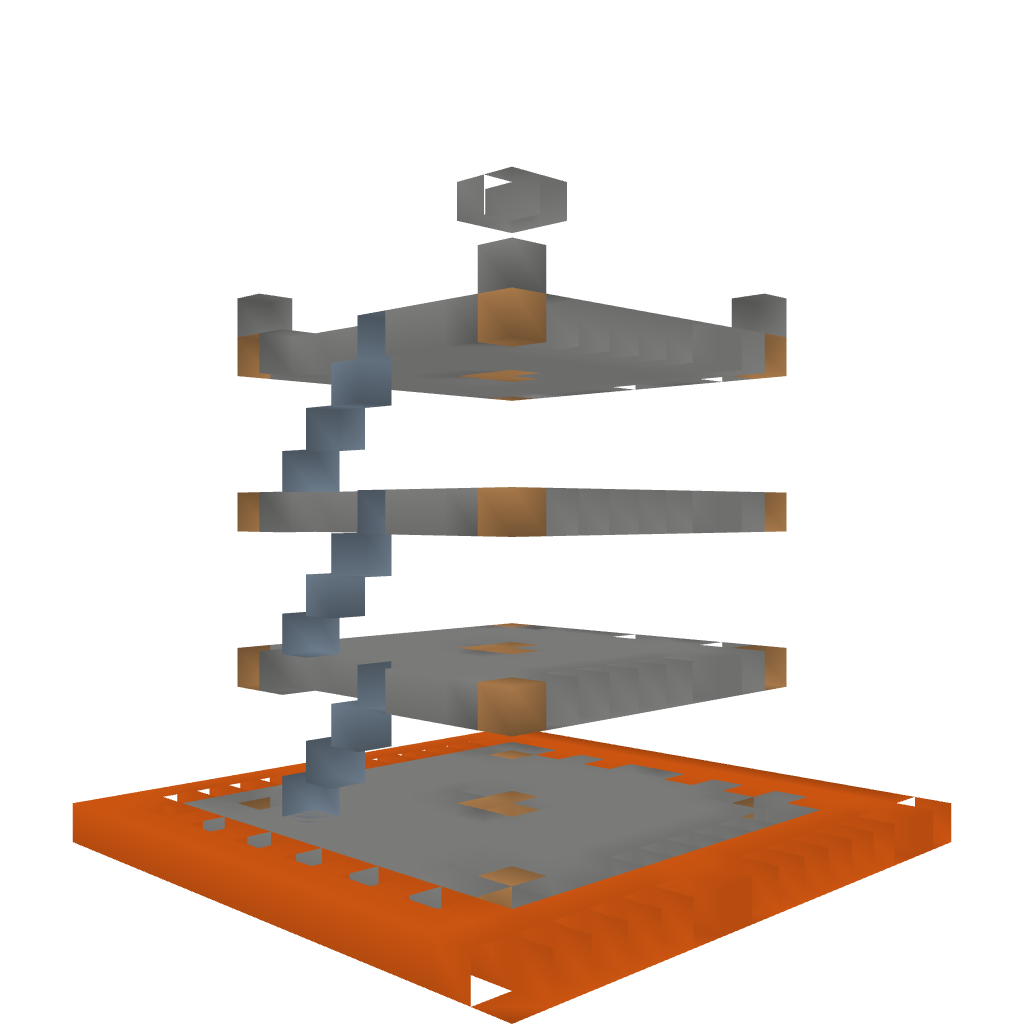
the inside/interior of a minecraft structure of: castle 4